Question: I'm trying to understand S_un in <URL>. This is the output when my IP is 127.0.0.1:

Information about the types:
'''
S_un_b
An IPv4 address formatted as four u_chars.
S_un_w
An IPv4 address formatted as two u_shorts.
S_addr
An IPv4 address formatted as a u_long.
'''
I can't understand how S_un_w and S_addr are build. S_un_b is logic, each octet from my IP address is converted to a unsigned char. But how are the 2 unsinged shorts and the unsigned long build? Or did they just memcopyed 127001 in these variables?
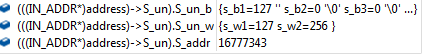
Answer: It is just a union, so it shows the same data in three different representations. Another way to look at it is to view the 4 byte integer (S_addr) as a hex value (and remember that 0x7f = 127):
'''
<PHONE> = 0x100007F ==> 01 | 00 | 00 | 7f
'''
It is in little Endian format.